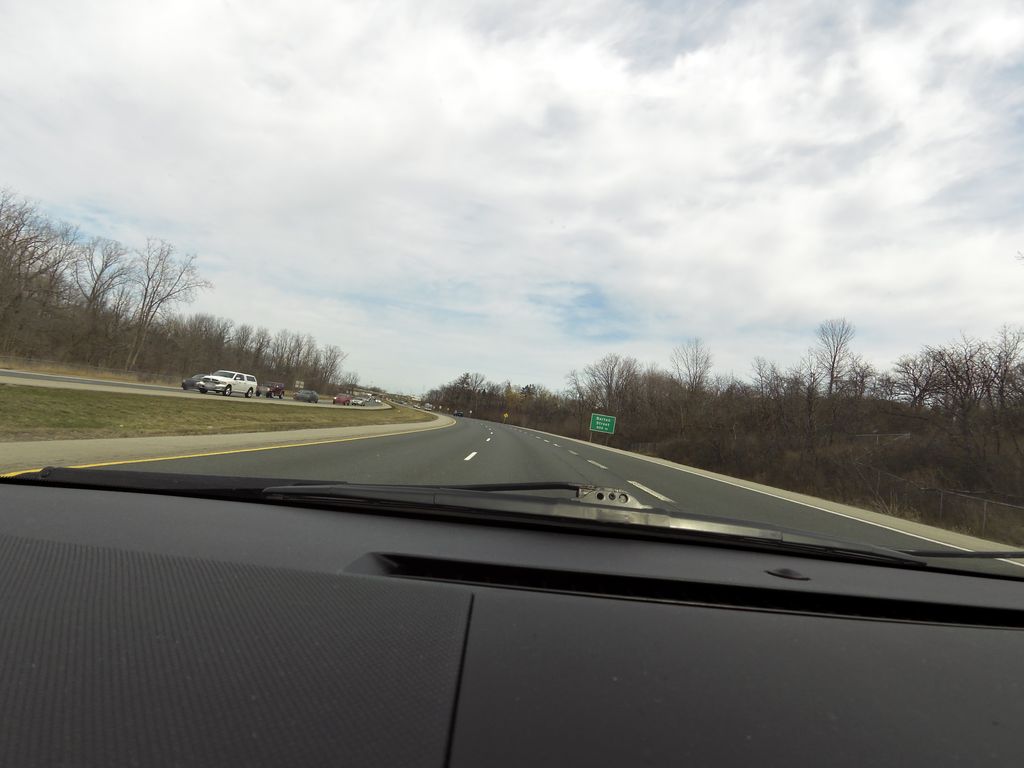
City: hamilton